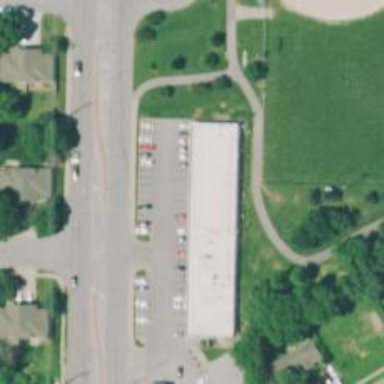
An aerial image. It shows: Veterinary facility.